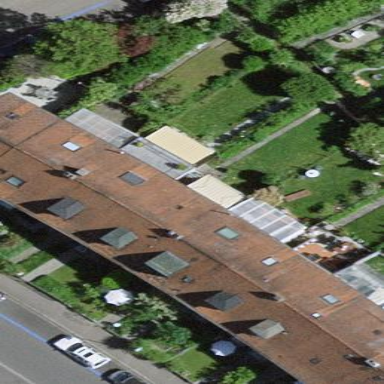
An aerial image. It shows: Terrace building.